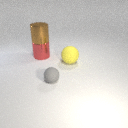
small gray rubber sphere to the left of large yellow rubber sphere